Aerial crown-view tile of a tropical tree (Barro Colorado Island, Panama), acquired 20250818:
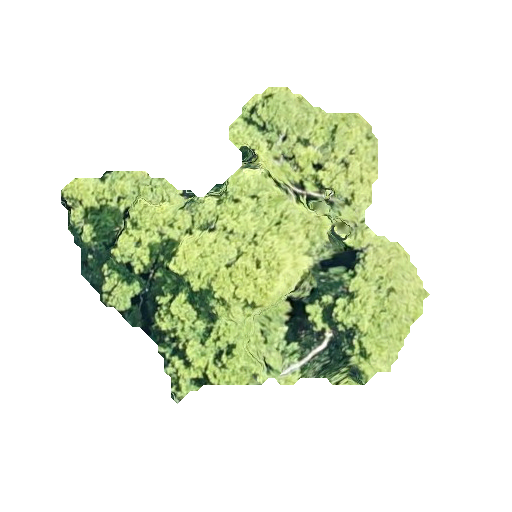
Species: Terminalia amazonia
GBIF accepted scientific name: Terminalia amazonica
Crown area: 99.485 m²